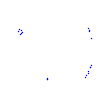
Particle: kaon